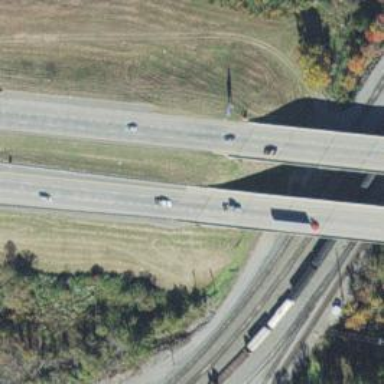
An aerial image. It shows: Beam bridge on motorway.